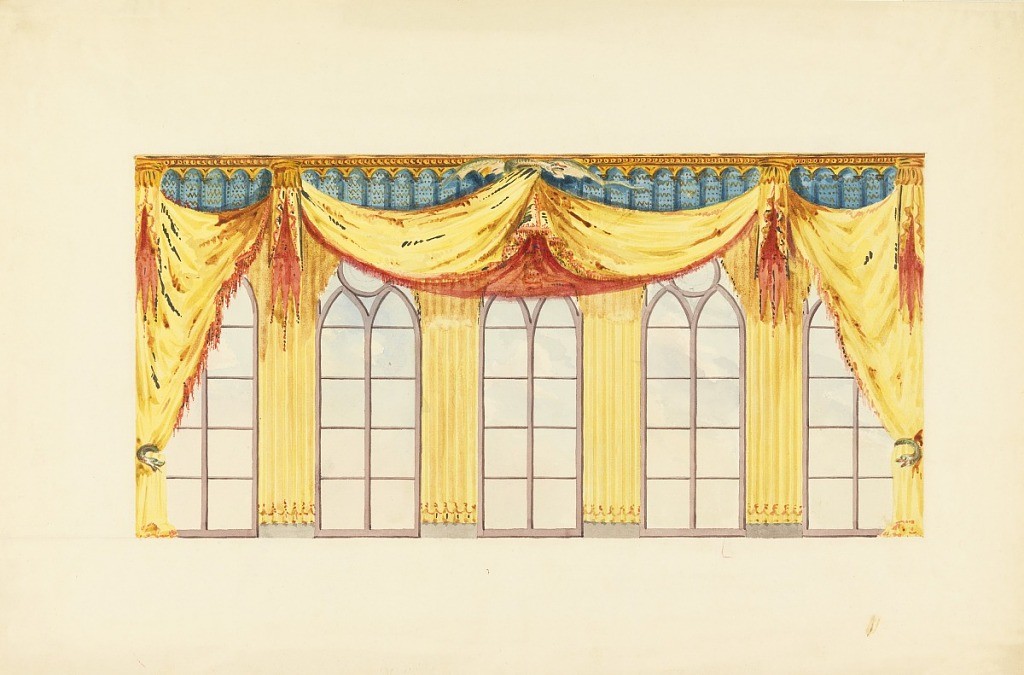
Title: Design for Curtains, for the Music Room or the Banqueting Room, Brighton, Royal Pavilion
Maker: Frederick Crace, English, 1779–1859
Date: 1818–19
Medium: Brush and watercolor, graphite on wove paper
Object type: Drawing
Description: Elevation of a wall, showing a design for the decoration of the five windows.  Swags of yellow and crimson drapery are upheld at the center by a flying dragon and tied at the sides by serpents. The intervening piers between the windows are covered by fluted drapery in yellow. Cornice in blue and gold.